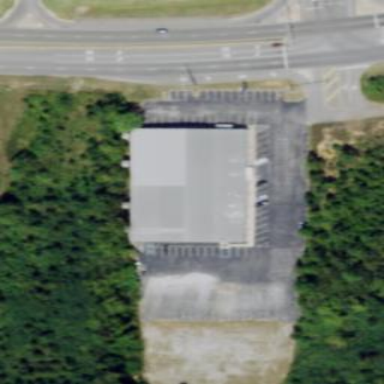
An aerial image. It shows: Building with bowling alley inside.